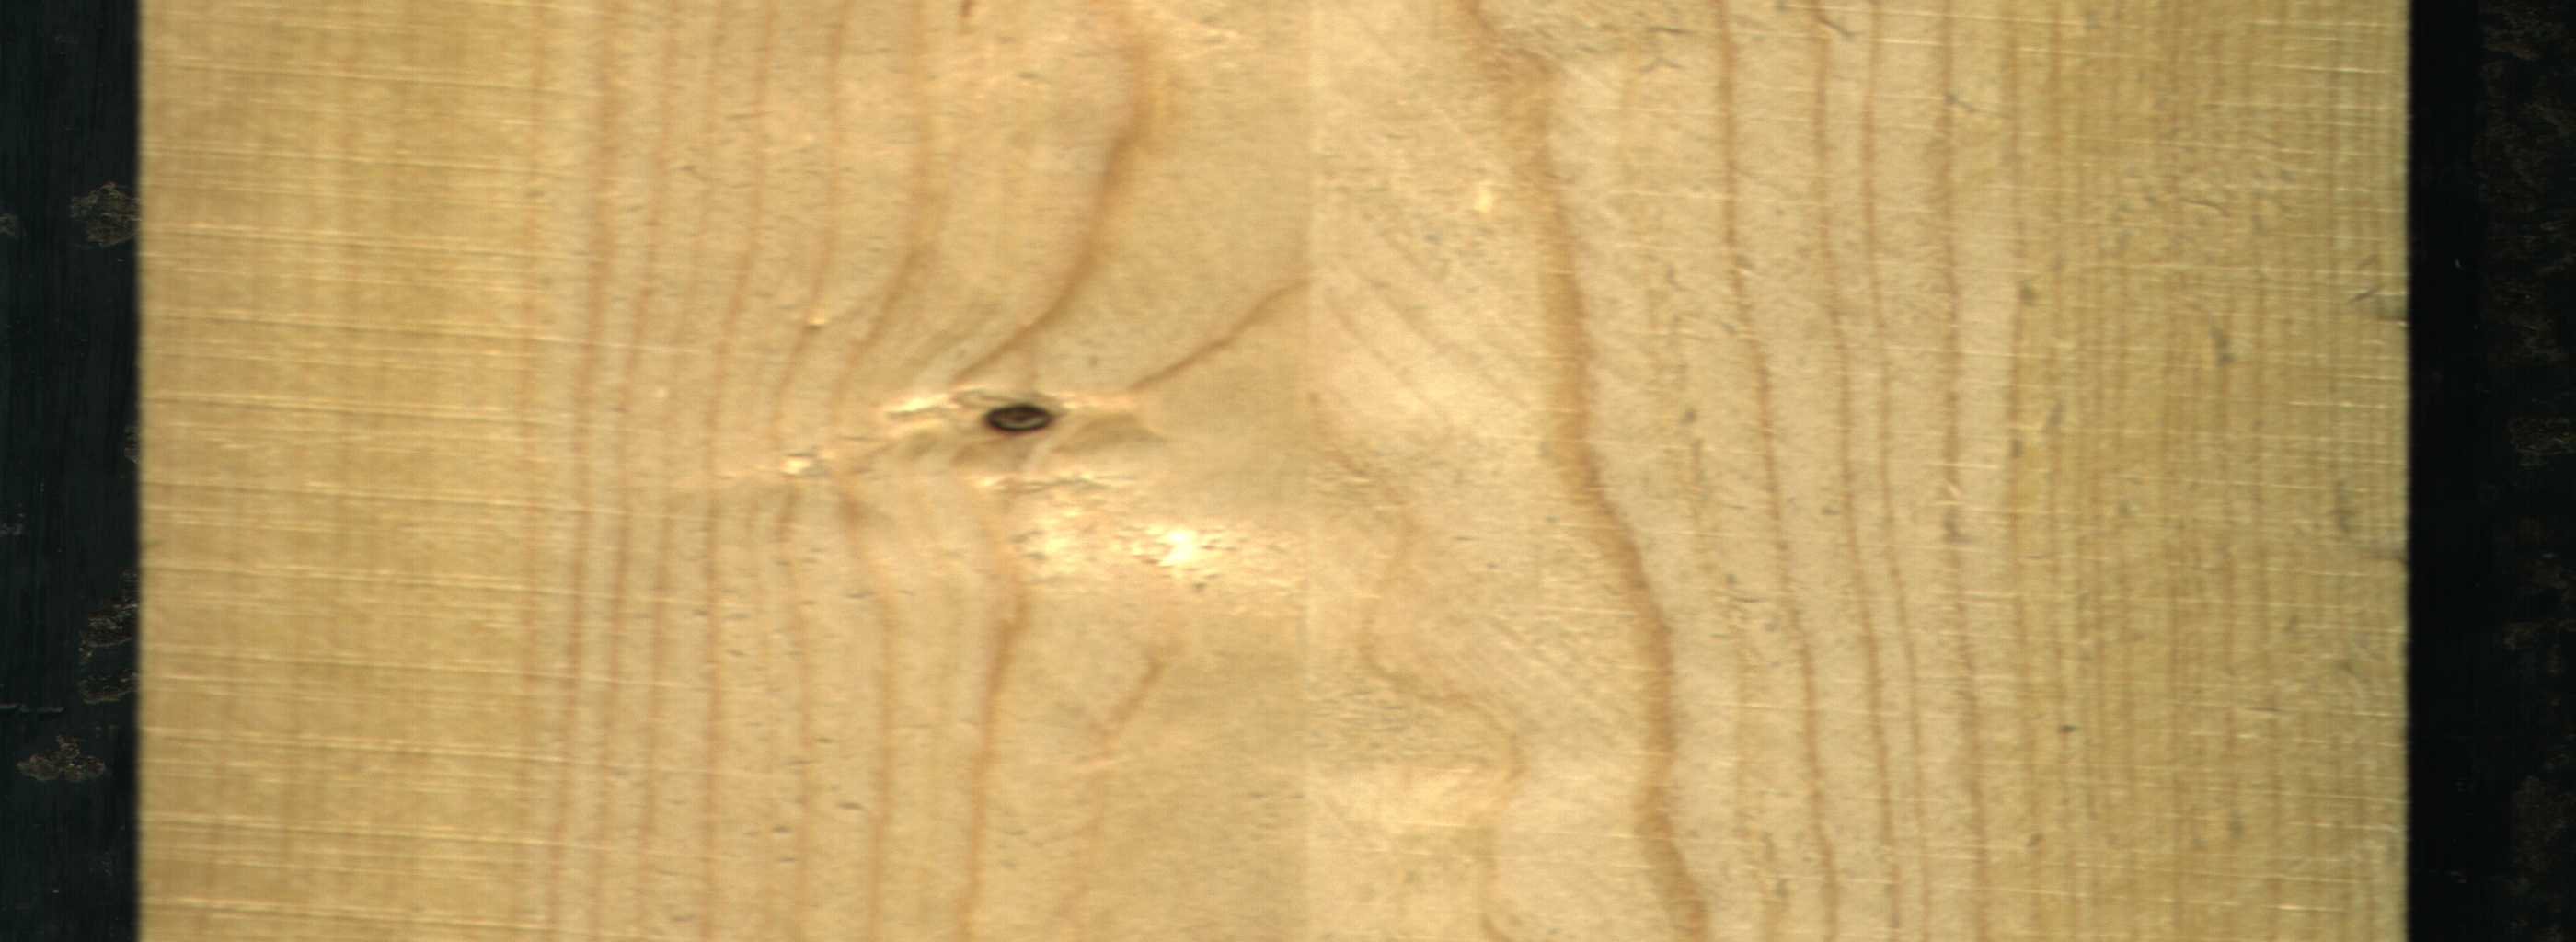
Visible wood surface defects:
Dead_Knot